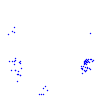
Particle: pion